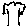
Label: tree